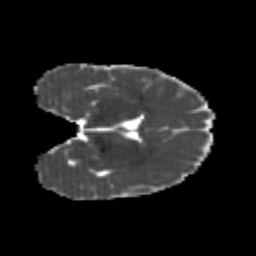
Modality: MD
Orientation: coronal
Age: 21
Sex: female
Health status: healthy
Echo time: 0.074 s